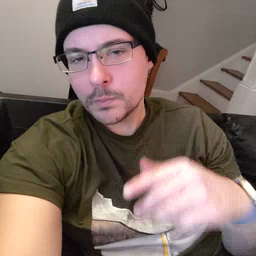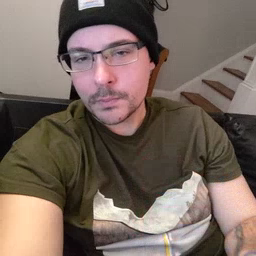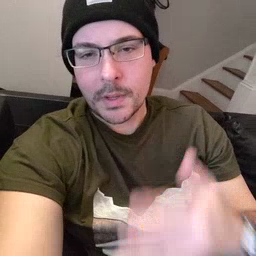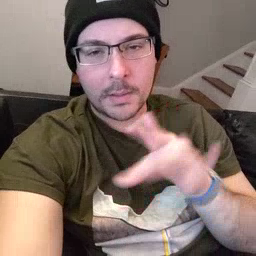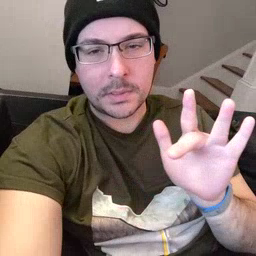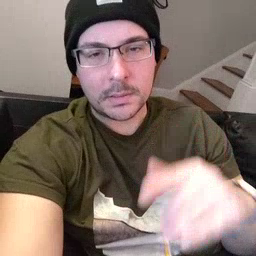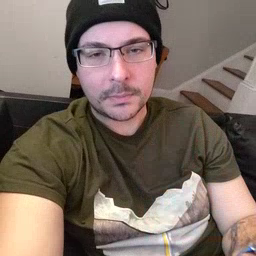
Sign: empty